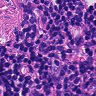
Metastatic tissue present: no